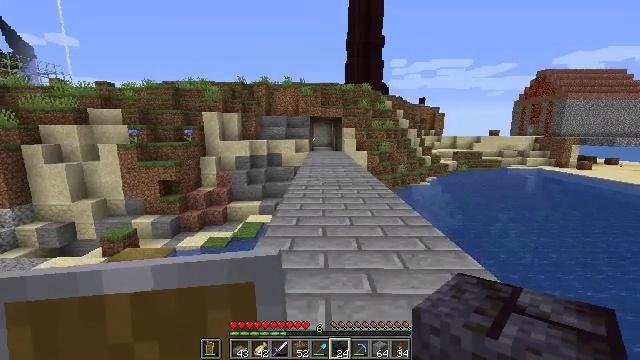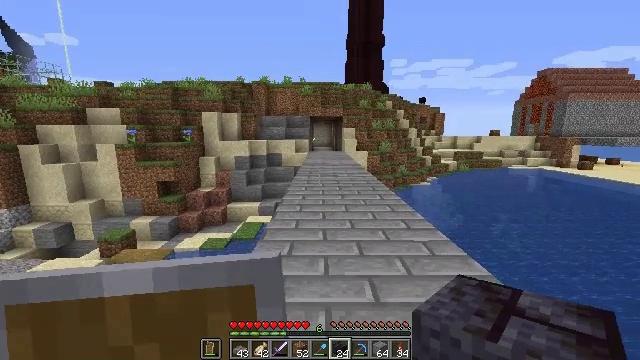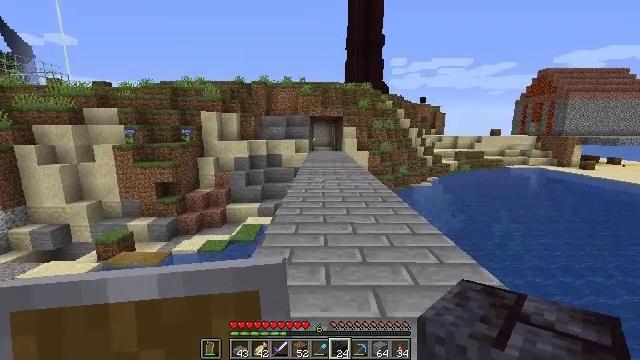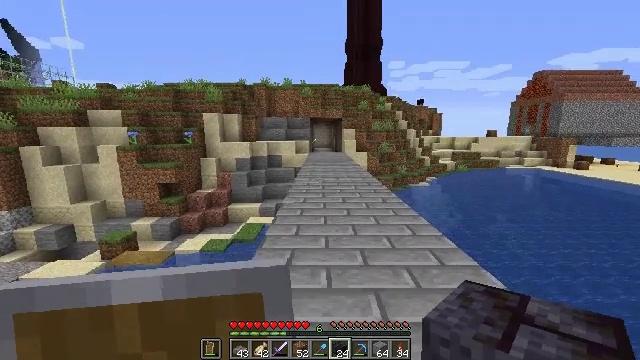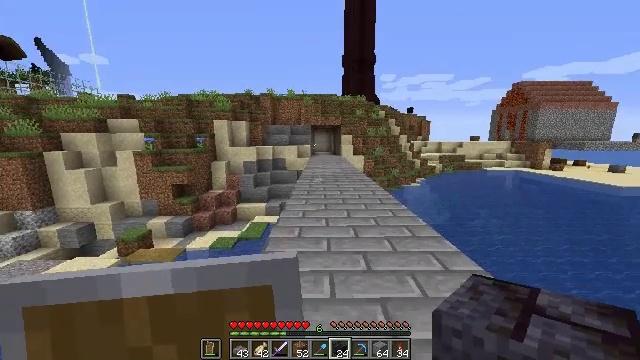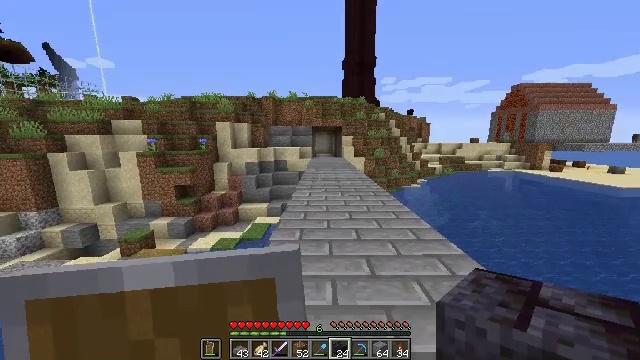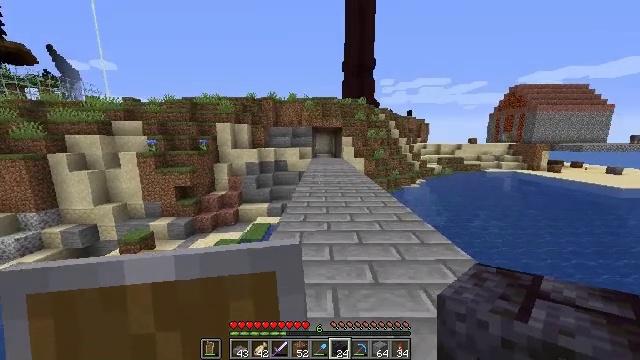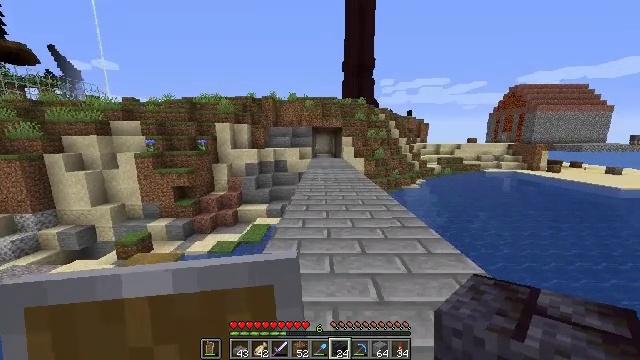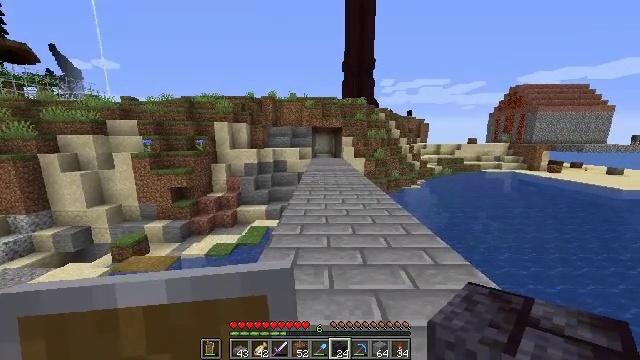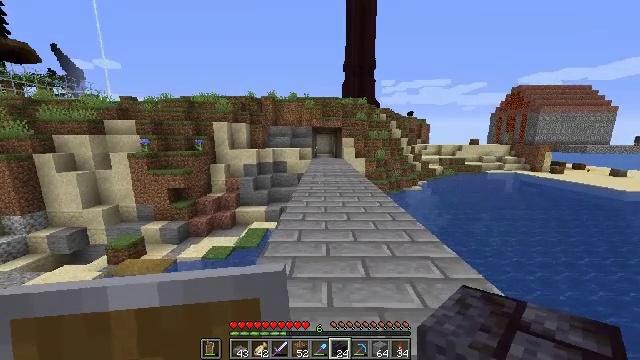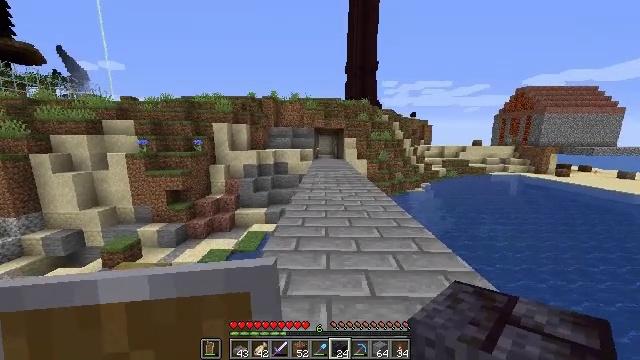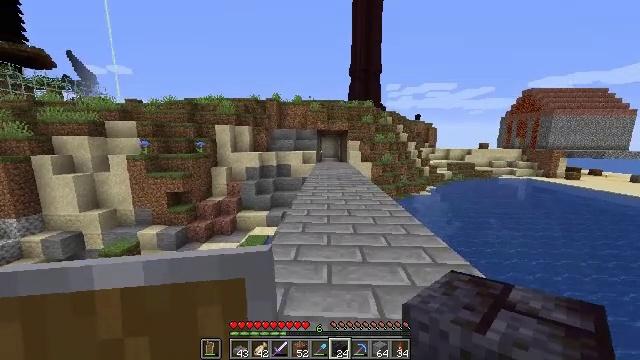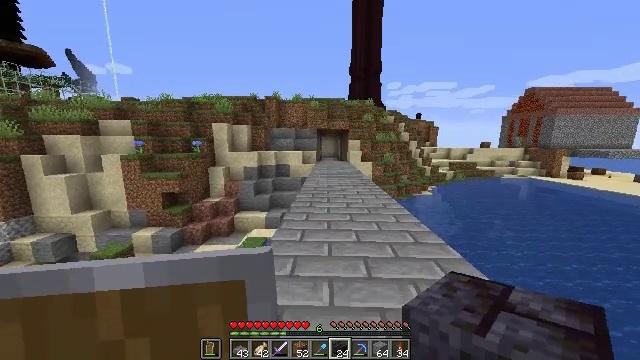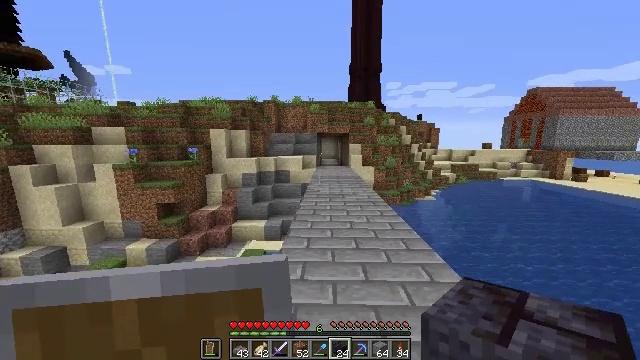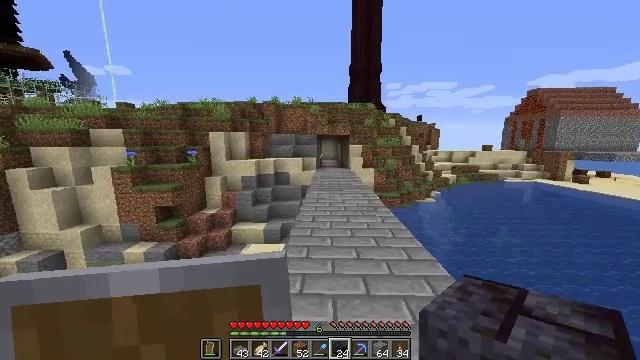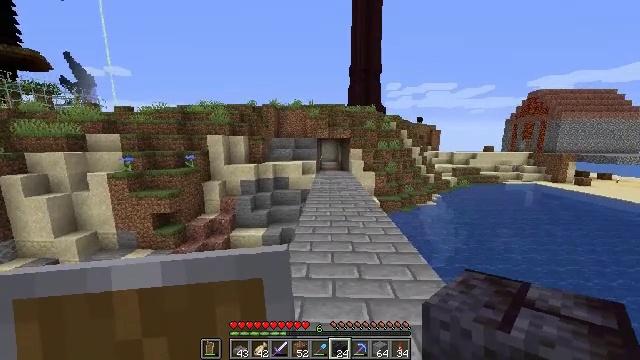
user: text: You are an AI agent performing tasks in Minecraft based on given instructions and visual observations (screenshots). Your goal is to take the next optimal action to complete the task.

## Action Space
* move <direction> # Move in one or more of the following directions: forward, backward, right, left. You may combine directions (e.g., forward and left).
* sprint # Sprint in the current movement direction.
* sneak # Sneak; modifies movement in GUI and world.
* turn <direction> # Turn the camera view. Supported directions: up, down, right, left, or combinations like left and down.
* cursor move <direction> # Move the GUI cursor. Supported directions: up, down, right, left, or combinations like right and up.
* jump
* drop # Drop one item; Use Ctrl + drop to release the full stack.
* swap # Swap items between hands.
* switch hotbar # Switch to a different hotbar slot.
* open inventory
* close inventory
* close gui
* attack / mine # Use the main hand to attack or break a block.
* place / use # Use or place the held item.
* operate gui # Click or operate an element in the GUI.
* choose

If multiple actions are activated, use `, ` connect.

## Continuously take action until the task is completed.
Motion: motion action
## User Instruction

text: Make a stone slab using the crafting table.
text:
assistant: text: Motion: no_op
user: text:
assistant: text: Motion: move forward
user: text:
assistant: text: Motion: move forward
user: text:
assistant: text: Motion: move forward
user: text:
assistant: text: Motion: move forward
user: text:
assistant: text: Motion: move forward
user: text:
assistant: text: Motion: move forward
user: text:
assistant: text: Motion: move forward
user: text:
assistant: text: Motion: move forward
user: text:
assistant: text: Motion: move forward
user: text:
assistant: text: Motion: move forward
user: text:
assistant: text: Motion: move forward
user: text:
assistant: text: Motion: move forward, jump
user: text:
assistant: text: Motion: move forward, jump
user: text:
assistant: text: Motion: move forward, jump
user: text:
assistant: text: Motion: move forward, jump
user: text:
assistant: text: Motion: move forward, jump
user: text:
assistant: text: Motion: move forward, jump
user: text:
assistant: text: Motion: move forward, jump
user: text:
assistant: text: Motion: move forward, jump
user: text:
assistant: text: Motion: move forward, jump
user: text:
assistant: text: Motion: move forward, jump
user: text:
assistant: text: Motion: move forward, jump
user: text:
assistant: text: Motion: move forward, jump
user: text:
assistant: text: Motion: move forward, jump
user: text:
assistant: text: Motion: move forward, jump
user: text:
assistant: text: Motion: move forward, jump
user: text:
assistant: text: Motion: move forward, jump
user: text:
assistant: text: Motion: move forward, jump
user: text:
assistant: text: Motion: move forward, jump